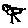
Label: bird